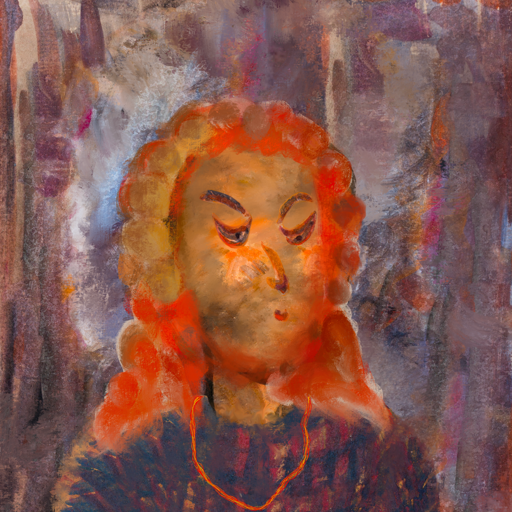
Background: Hypocrite, Head And Neck Side: Gypsy_Queen, Face Side: Hypocrite, Bust: In_The_Sun, Hair Side: Rupkatha, Head Accessory: Blank, Second Necklace: Gypsy_Mother_2, Necklace: Blank, Baby: Blank